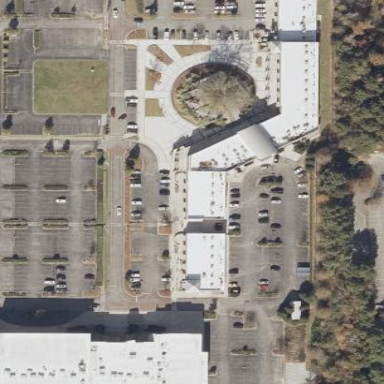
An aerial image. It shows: Retail building.